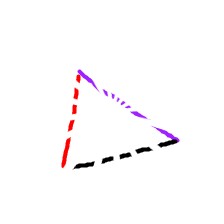
Shape: triangle